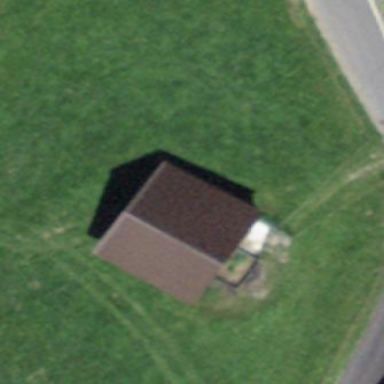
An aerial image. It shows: Barn.